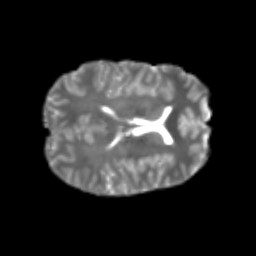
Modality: T2w
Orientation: axial
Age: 21
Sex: male
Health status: healthy
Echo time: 0.074 s